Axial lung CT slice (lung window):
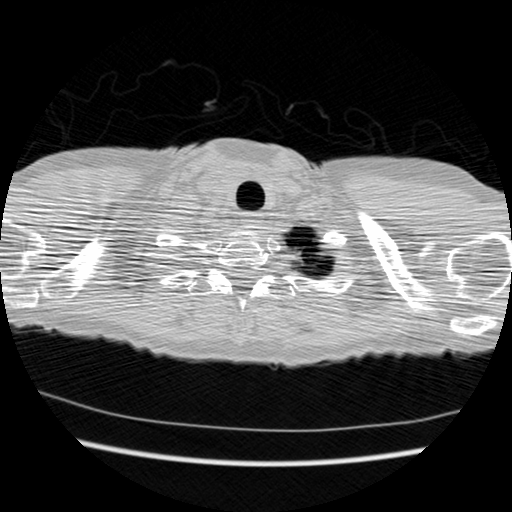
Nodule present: no